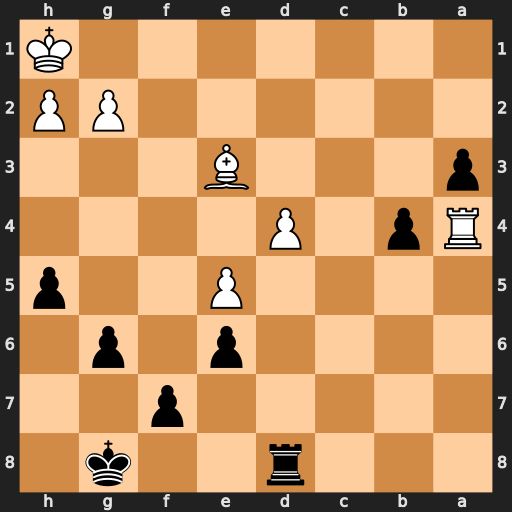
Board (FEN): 3r2k1/5p2/4p1p1/4P2p/Rp1P4/p3B3/6PP/7K
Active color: b
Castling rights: -
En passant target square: -
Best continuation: Rb8 Bc1 Rc8 Bxa3 bxa3